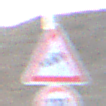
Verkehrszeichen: SeitenwindVonRechts
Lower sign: Geschwindigkeit110
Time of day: SunriseSunset
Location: Outdoor (Nature)
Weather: PartlyCloudy
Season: NotSpecified
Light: Natural